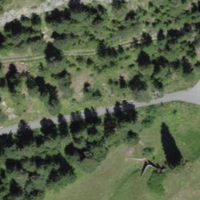
EUNIS habitat code: 43
Species observed at this site:
Sorbus aucuparia